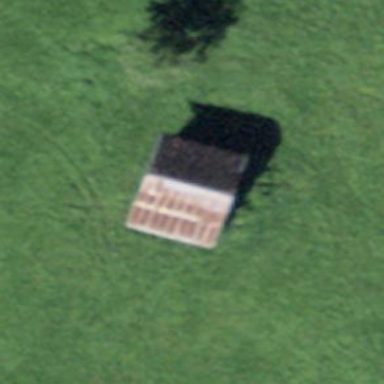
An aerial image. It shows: Barn.